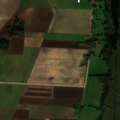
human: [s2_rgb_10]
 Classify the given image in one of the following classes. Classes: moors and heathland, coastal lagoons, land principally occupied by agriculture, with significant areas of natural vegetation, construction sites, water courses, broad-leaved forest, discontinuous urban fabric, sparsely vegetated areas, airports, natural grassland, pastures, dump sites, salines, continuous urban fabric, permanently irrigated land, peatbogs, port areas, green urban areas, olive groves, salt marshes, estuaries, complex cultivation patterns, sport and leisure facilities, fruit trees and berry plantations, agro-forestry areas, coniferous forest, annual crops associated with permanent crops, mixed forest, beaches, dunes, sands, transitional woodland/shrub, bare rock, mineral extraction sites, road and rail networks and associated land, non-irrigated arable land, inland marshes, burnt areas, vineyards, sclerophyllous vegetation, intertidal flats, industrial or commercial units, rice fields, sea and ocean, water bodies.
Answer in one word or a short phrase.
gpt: non-irrigated arable land, pastures, complex cultivation patterns, transitional woodland/shrub